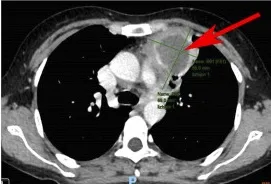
Comparison of contrast-enhanced CT of the chest at 1 month.
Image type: radiology (ct)